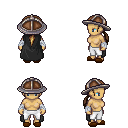
a pixel art fantasy rpg character, female body template, human, tanned skin, black cape, white pants, blonde ponytail hairstyle, chain helm, white cloth bandages, brown slippers, four views (front, back, left, right), 2x2 character sprite sheet, small pixel art, hard edges, no anti-aliasing